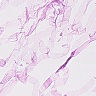
Metastatic tissue present: no